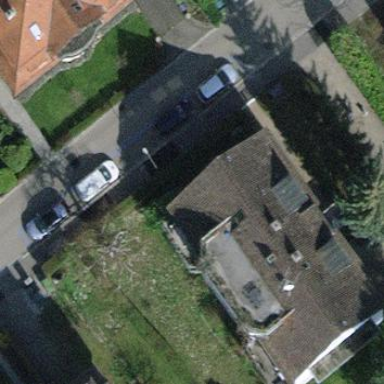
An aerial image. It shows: View of apartment building.